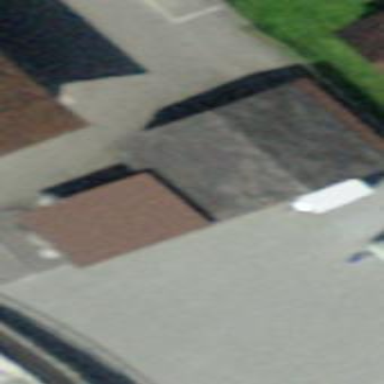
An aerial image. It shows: Garage.